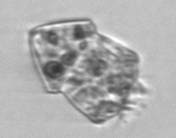
Label: Strombidium_inclinatum